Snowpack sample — Snodgrass Mountain, Crested Butte, Colorado (2/4/25, 12:06 PM MST)
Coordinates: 38.923, -106.968
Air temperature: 35 °F
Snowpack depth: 80 cm
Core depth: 50 cm
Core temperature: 30.2 °F
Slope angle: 14°, slope face: 78°
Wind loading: low
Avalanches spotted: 0
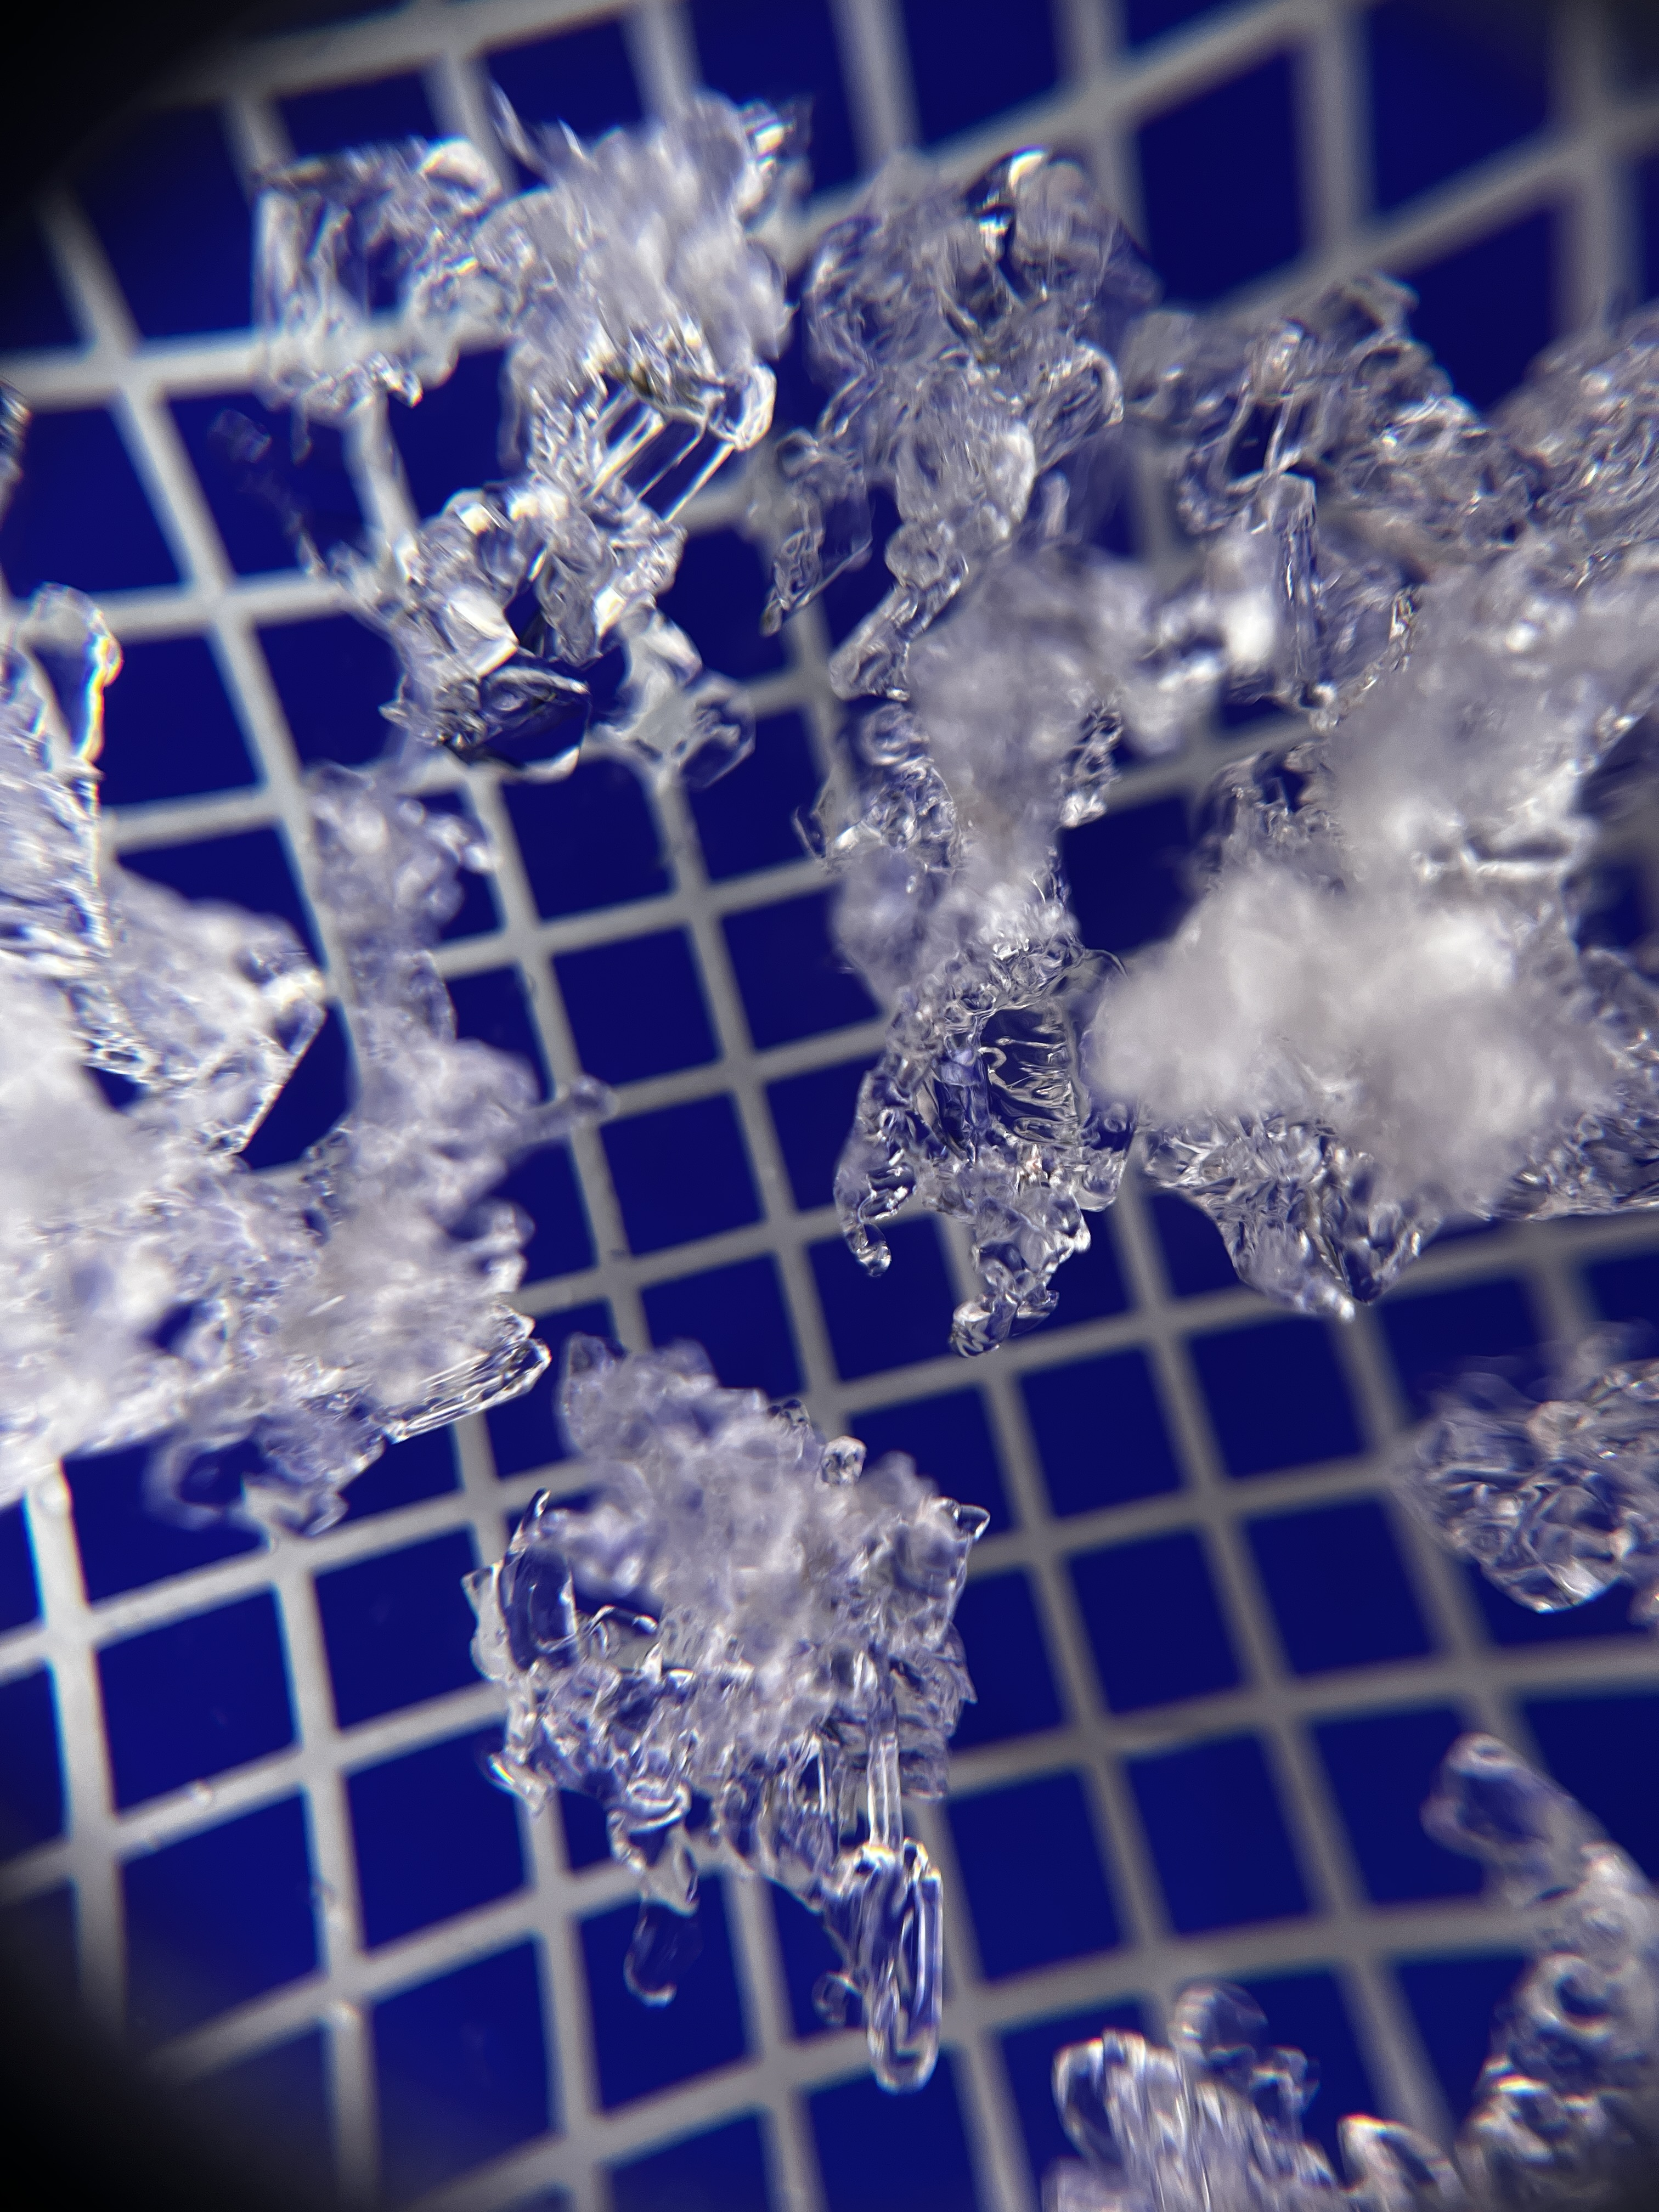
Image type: magnified_profile
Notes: No avalanches nearby, unusually warm weather for the last month reported by residents, Collected 25 yards from treeline